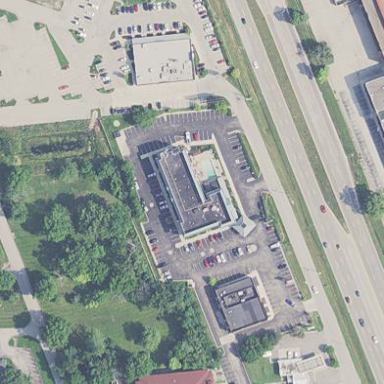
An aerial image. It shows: Hotel building.